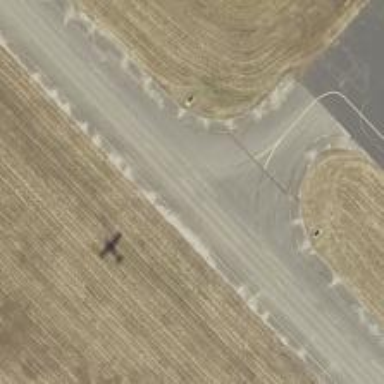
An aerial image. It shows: View of taxiway at the airport.